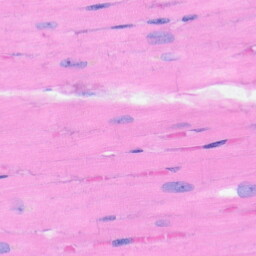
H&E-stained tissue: Heart